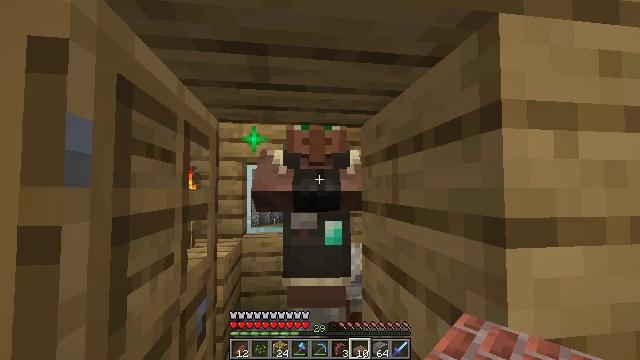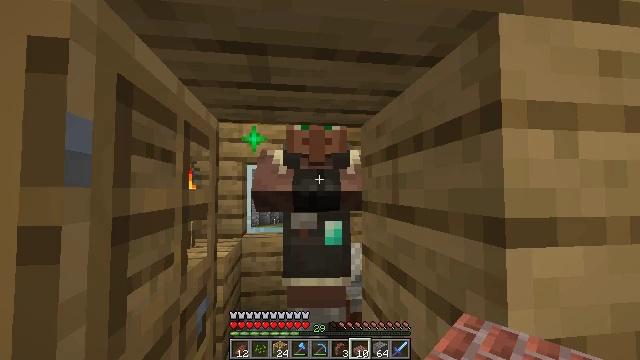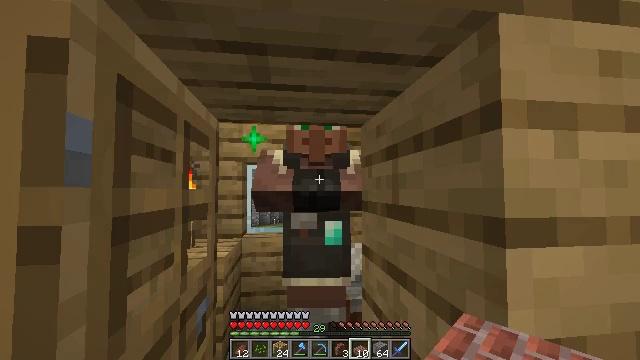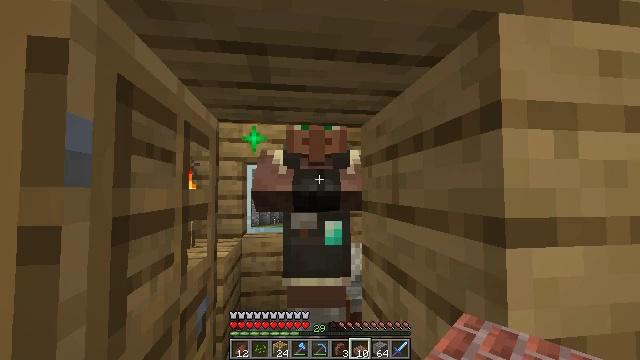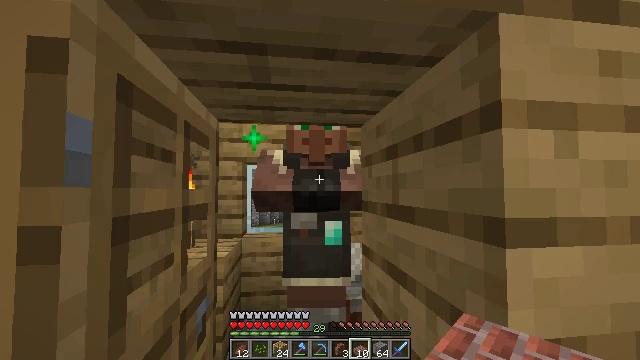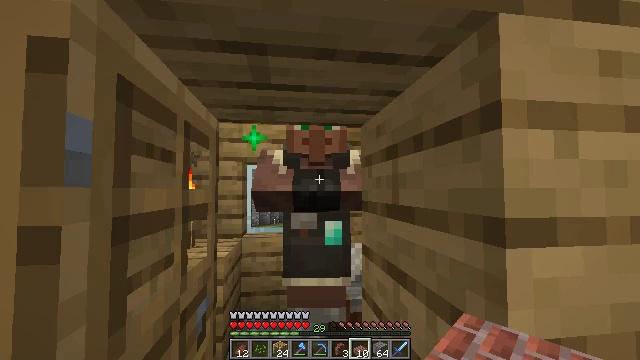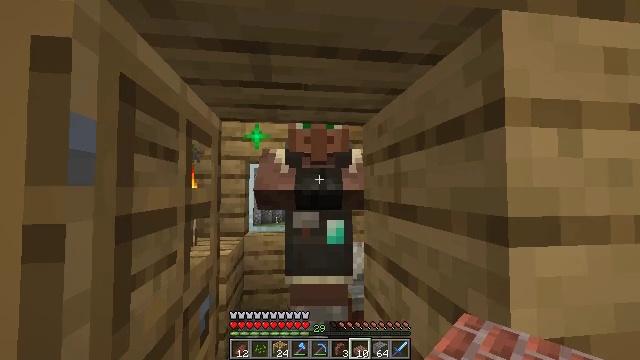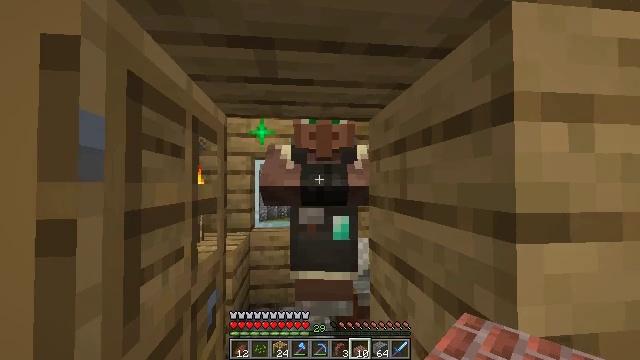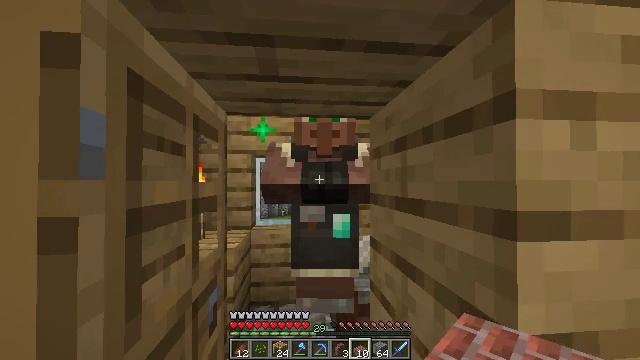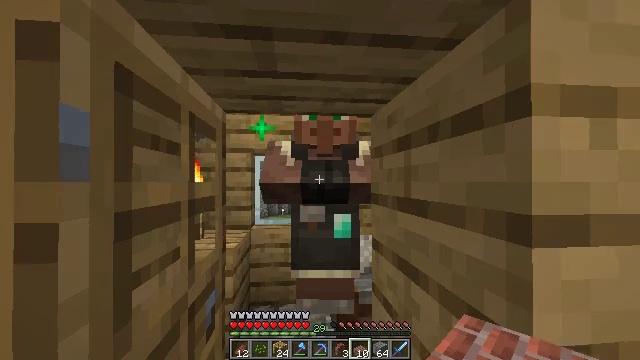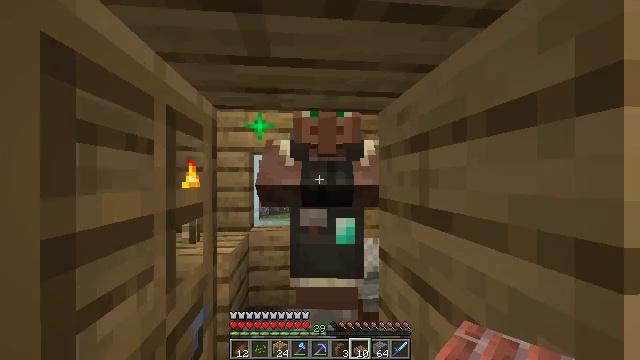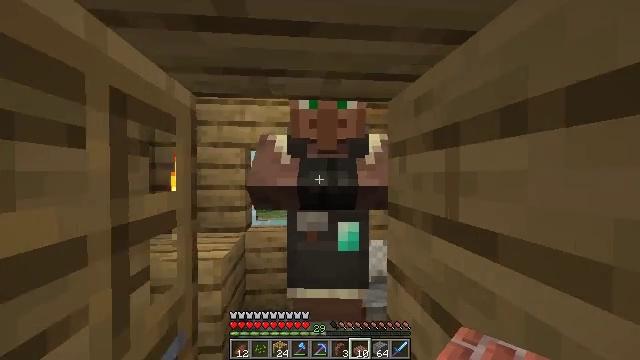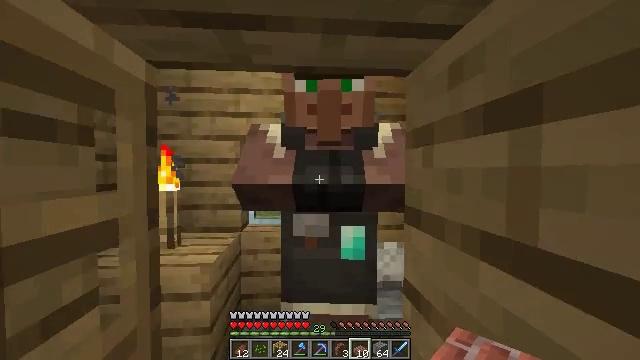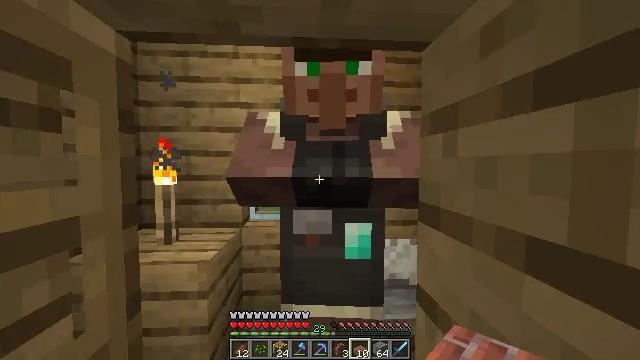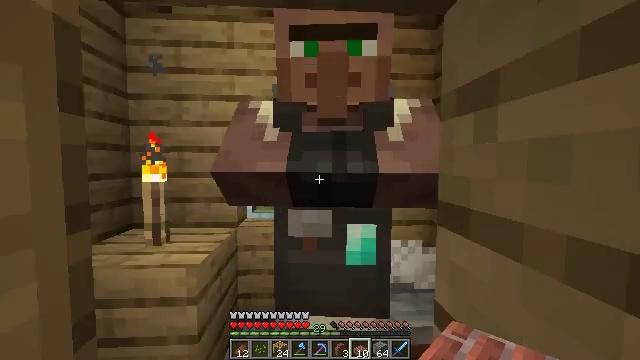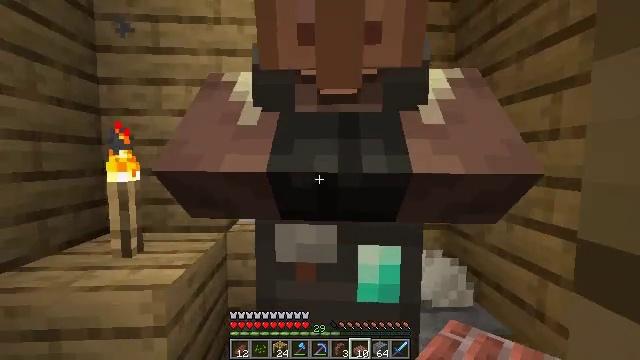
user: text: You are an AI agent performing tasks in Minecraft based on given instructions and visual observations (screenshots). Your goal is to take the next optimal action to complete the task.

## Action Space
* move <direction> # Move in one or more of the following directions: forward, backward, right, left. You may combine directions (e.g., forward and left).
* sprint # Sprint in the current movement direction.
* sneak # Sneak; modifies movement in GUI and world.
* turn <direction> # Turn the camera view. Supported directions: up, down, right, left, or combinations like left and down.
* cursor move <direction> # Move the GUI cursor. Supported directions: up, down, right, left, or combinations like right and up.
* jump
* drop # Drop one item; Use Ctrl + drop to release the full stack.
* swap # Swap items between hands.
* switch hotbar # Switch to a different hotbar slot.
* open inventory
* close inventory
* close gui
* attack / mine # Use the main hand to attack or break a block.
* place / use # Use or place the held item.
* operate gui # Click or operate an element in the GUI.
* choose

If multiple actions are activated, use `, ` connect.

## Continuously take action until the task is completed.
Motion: motion action
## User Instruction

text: Smelt clay in the furnace to obtain bricks.
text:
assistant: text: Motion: no_op
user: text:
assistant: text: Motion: no_op
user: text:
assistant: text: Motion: no_op
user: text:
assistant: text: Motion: no_op
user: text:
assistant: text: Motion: no_op
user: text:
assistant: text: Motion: no_op
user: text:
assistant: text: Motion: turn left
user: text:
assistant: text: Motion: no_op
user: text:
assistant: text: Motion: move forward
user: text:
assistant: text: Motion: move forward
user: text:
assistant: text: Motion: move forward
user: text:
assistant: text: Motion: move forward, turn down
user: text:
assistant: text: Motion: move forward, turn down
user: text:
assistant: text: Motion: move forward
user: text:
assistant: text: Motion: move forward
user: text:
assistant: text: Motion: move forward
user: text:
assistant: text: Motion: no_op
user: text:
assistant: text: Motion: no_op
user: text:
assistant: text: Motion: no_op
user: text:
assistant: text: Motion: no_op
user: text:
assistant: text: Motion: turn right and down
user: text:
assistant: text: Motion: turn right and down
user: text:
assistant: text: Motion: turn right and down
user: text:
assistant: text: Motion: turn right and down
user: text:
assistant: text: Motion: turn right
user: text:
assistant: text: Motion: turn right
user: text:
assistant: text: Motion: turn right
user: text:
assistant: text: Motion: turn right
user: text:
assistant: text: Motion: turn right
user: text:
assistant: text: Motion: turn right